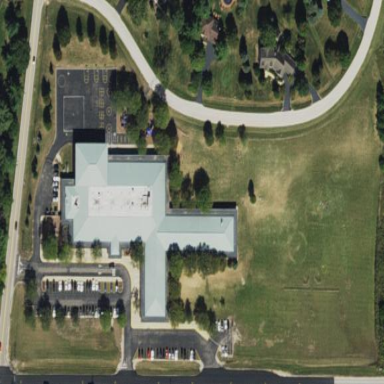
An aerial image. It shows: School.